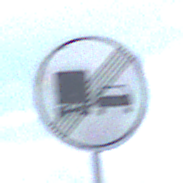
Verkehrszeichen: EndeUeberholverbotKraftfahrzeuge
Umgebung: Outdoor, Nature
Tageszeit: MorningAfternoon
Wetter: PartlyCloudy
Licht: Natural
Jahreszeit: NotSpecified
Kontrast: MediumContrast